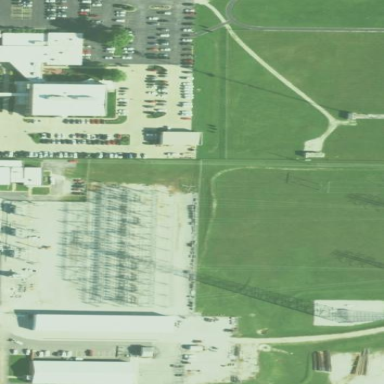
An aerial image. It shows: Fenced power substation at the transmission level.